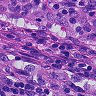
Metastatic tissue present: no